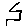
Label: zigzag